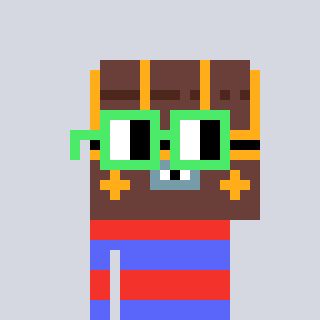
a pixel art character with square light green glasses, a treasure chest-shaped head and a purple-colored body on a cool background